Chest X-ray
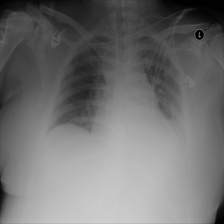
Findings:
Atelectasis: negative
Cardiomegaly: negative
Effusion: positive
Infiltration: negative
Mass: negative
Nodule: negative
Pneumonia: negative
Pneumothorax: negative
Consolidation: positive
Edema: negative
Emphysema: negative
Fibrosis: negative
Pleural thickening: negative
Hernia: negative